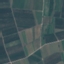
Label: PermanentCrop